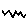
Label: zigzag